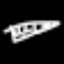
Label: airplane